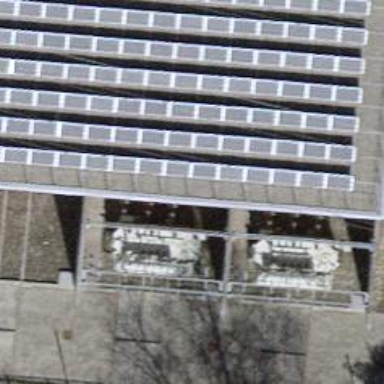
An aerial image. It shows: Outdoor transformer.